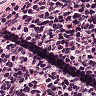
Metastatic tissue present: no